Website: bh-photo
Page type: address-validator
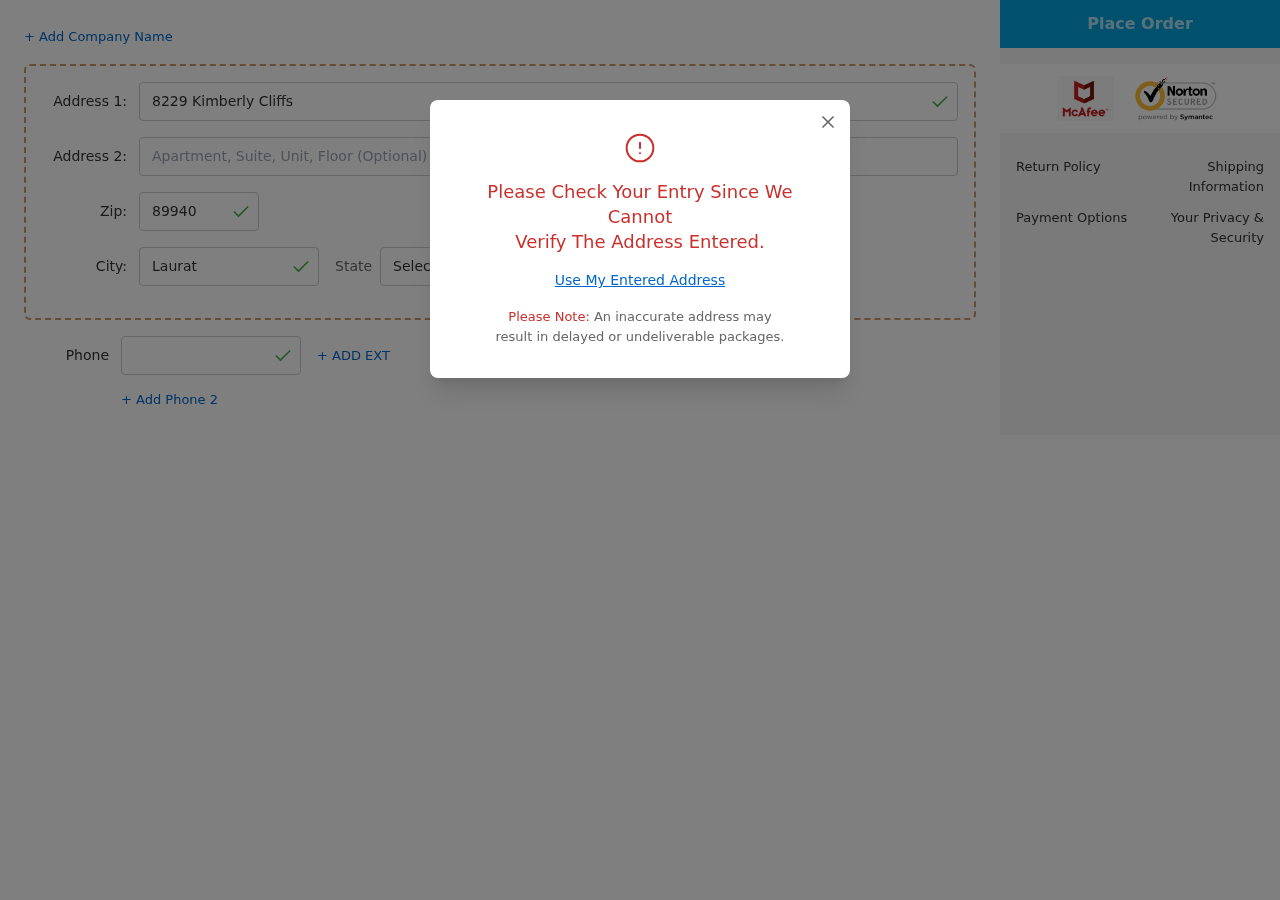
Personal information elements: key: PII_CITY
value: Lauratown
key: PII_PHONE
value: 5193625487
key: PII_POSTCODE
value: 89940
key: PII_STATE_ABBR
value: SC
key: PII_STREET
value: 8229 Kimberly Cliffs